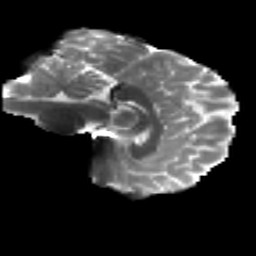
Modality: T2w
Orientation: sagittal
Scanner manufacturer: siemens
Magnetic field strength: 3 T
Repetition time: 4.16 s
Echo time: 0.0806 s